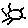
Label: sun